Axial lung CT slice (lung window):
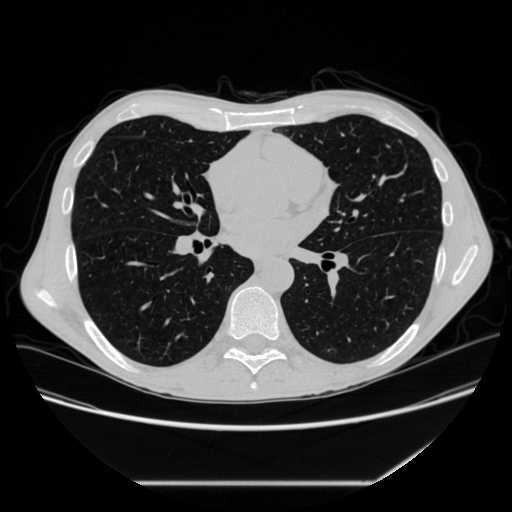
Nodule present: no